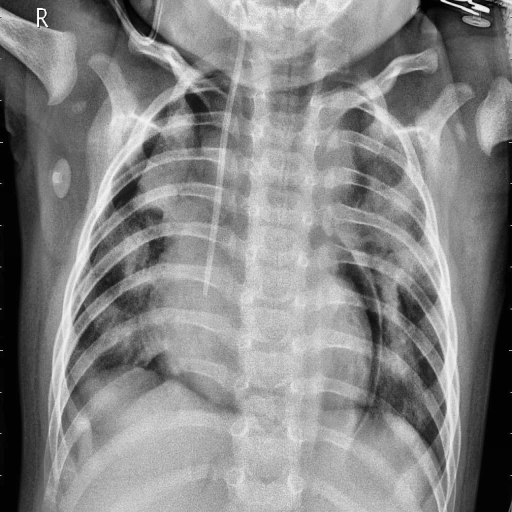
Finding: PNEUMONIA